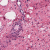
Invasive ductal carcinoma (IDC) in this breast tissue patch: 0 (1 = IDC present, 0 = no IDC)